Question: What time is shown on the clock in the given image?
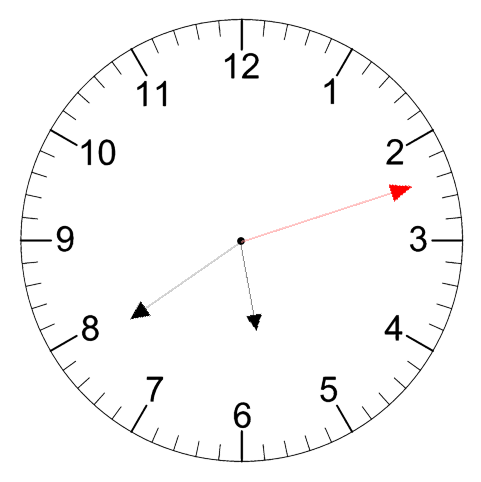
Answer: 05:39:12